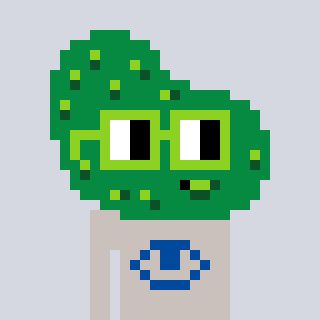
a pixel art character with square light green glasses, a pickle-shaped head and a foggrey-colored body on a cool background